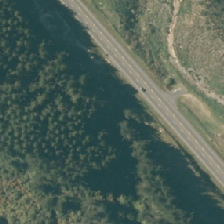
Land cover: low_producing_grassland